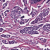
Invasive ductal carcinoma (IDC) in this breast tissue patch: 1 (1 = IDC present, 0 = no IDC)